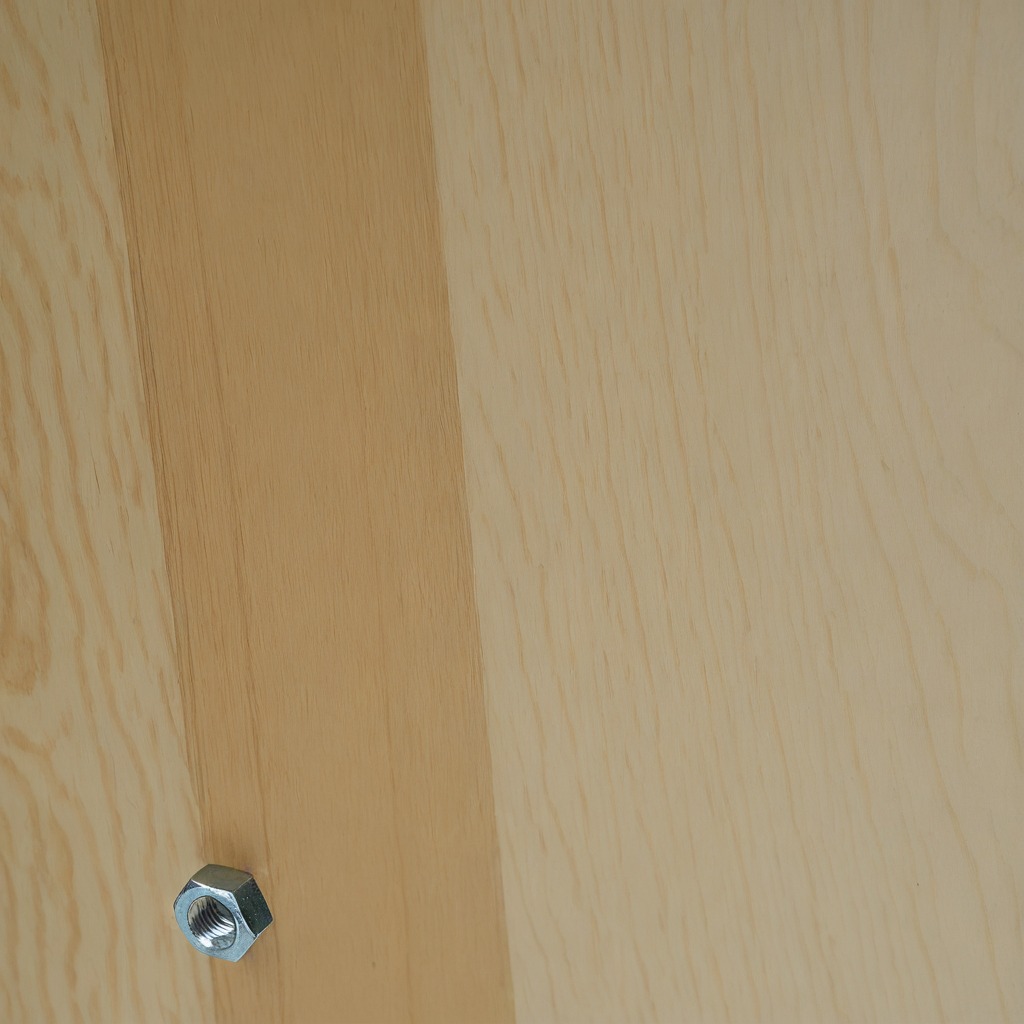
A metal nut is lying on the plywood surface in a paint workshop.